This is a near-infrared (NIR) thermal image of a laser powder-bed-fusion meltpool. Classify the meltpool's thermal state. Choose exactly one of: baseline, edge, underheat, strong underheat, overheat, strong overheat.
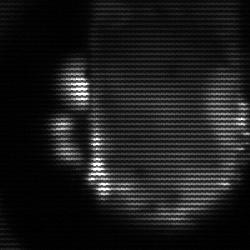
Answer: baseline